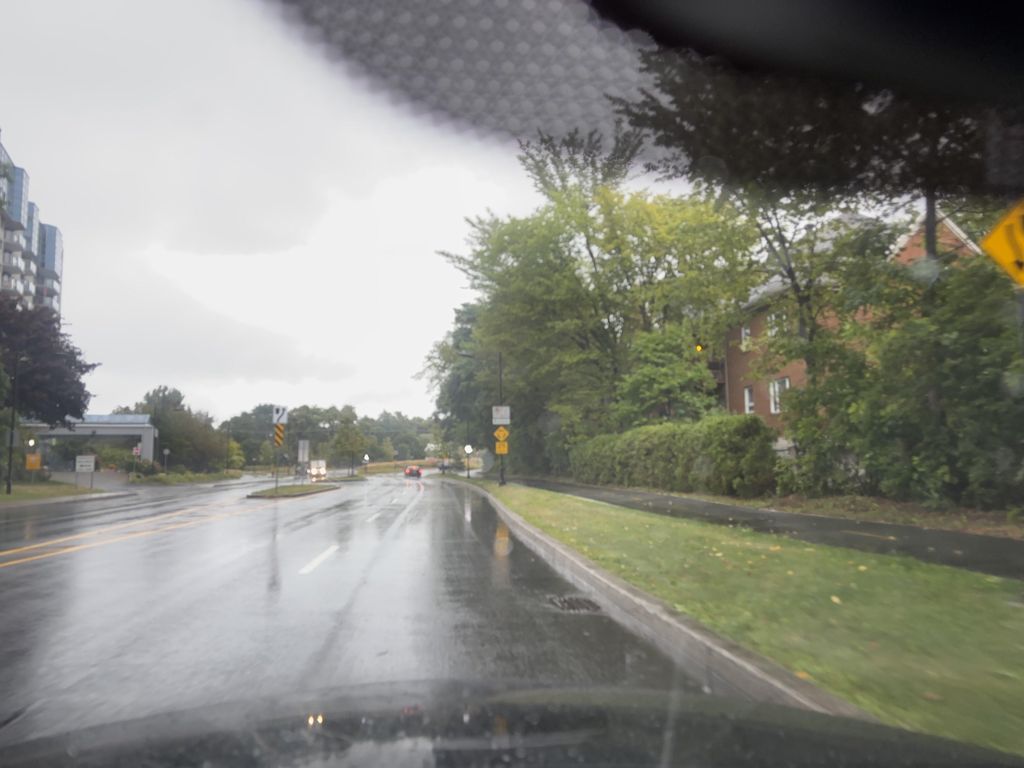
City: montreal